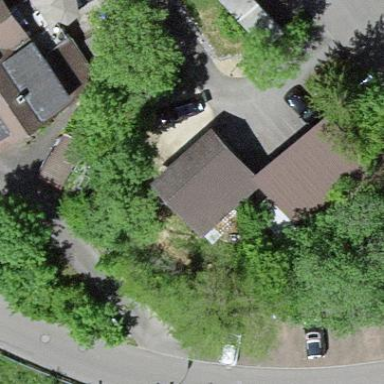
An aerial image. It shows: View of roof of building.